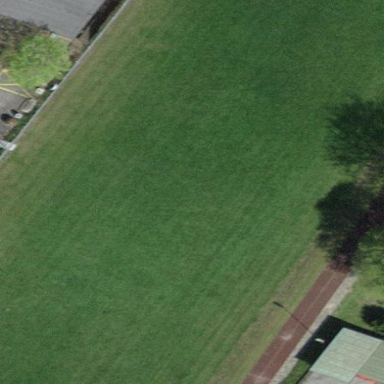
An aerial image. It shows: Multi-sport pitch with grass surface for leisure land activities.